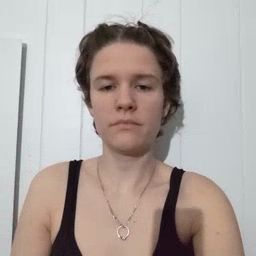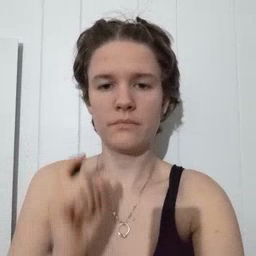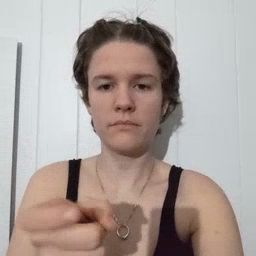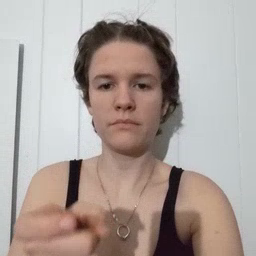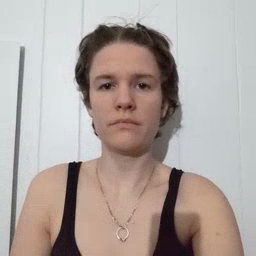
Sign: gift